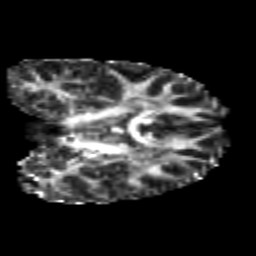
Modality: FA
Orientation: coronal
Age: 22
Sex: male
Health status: healthy
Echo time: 0.074 s